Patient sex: M
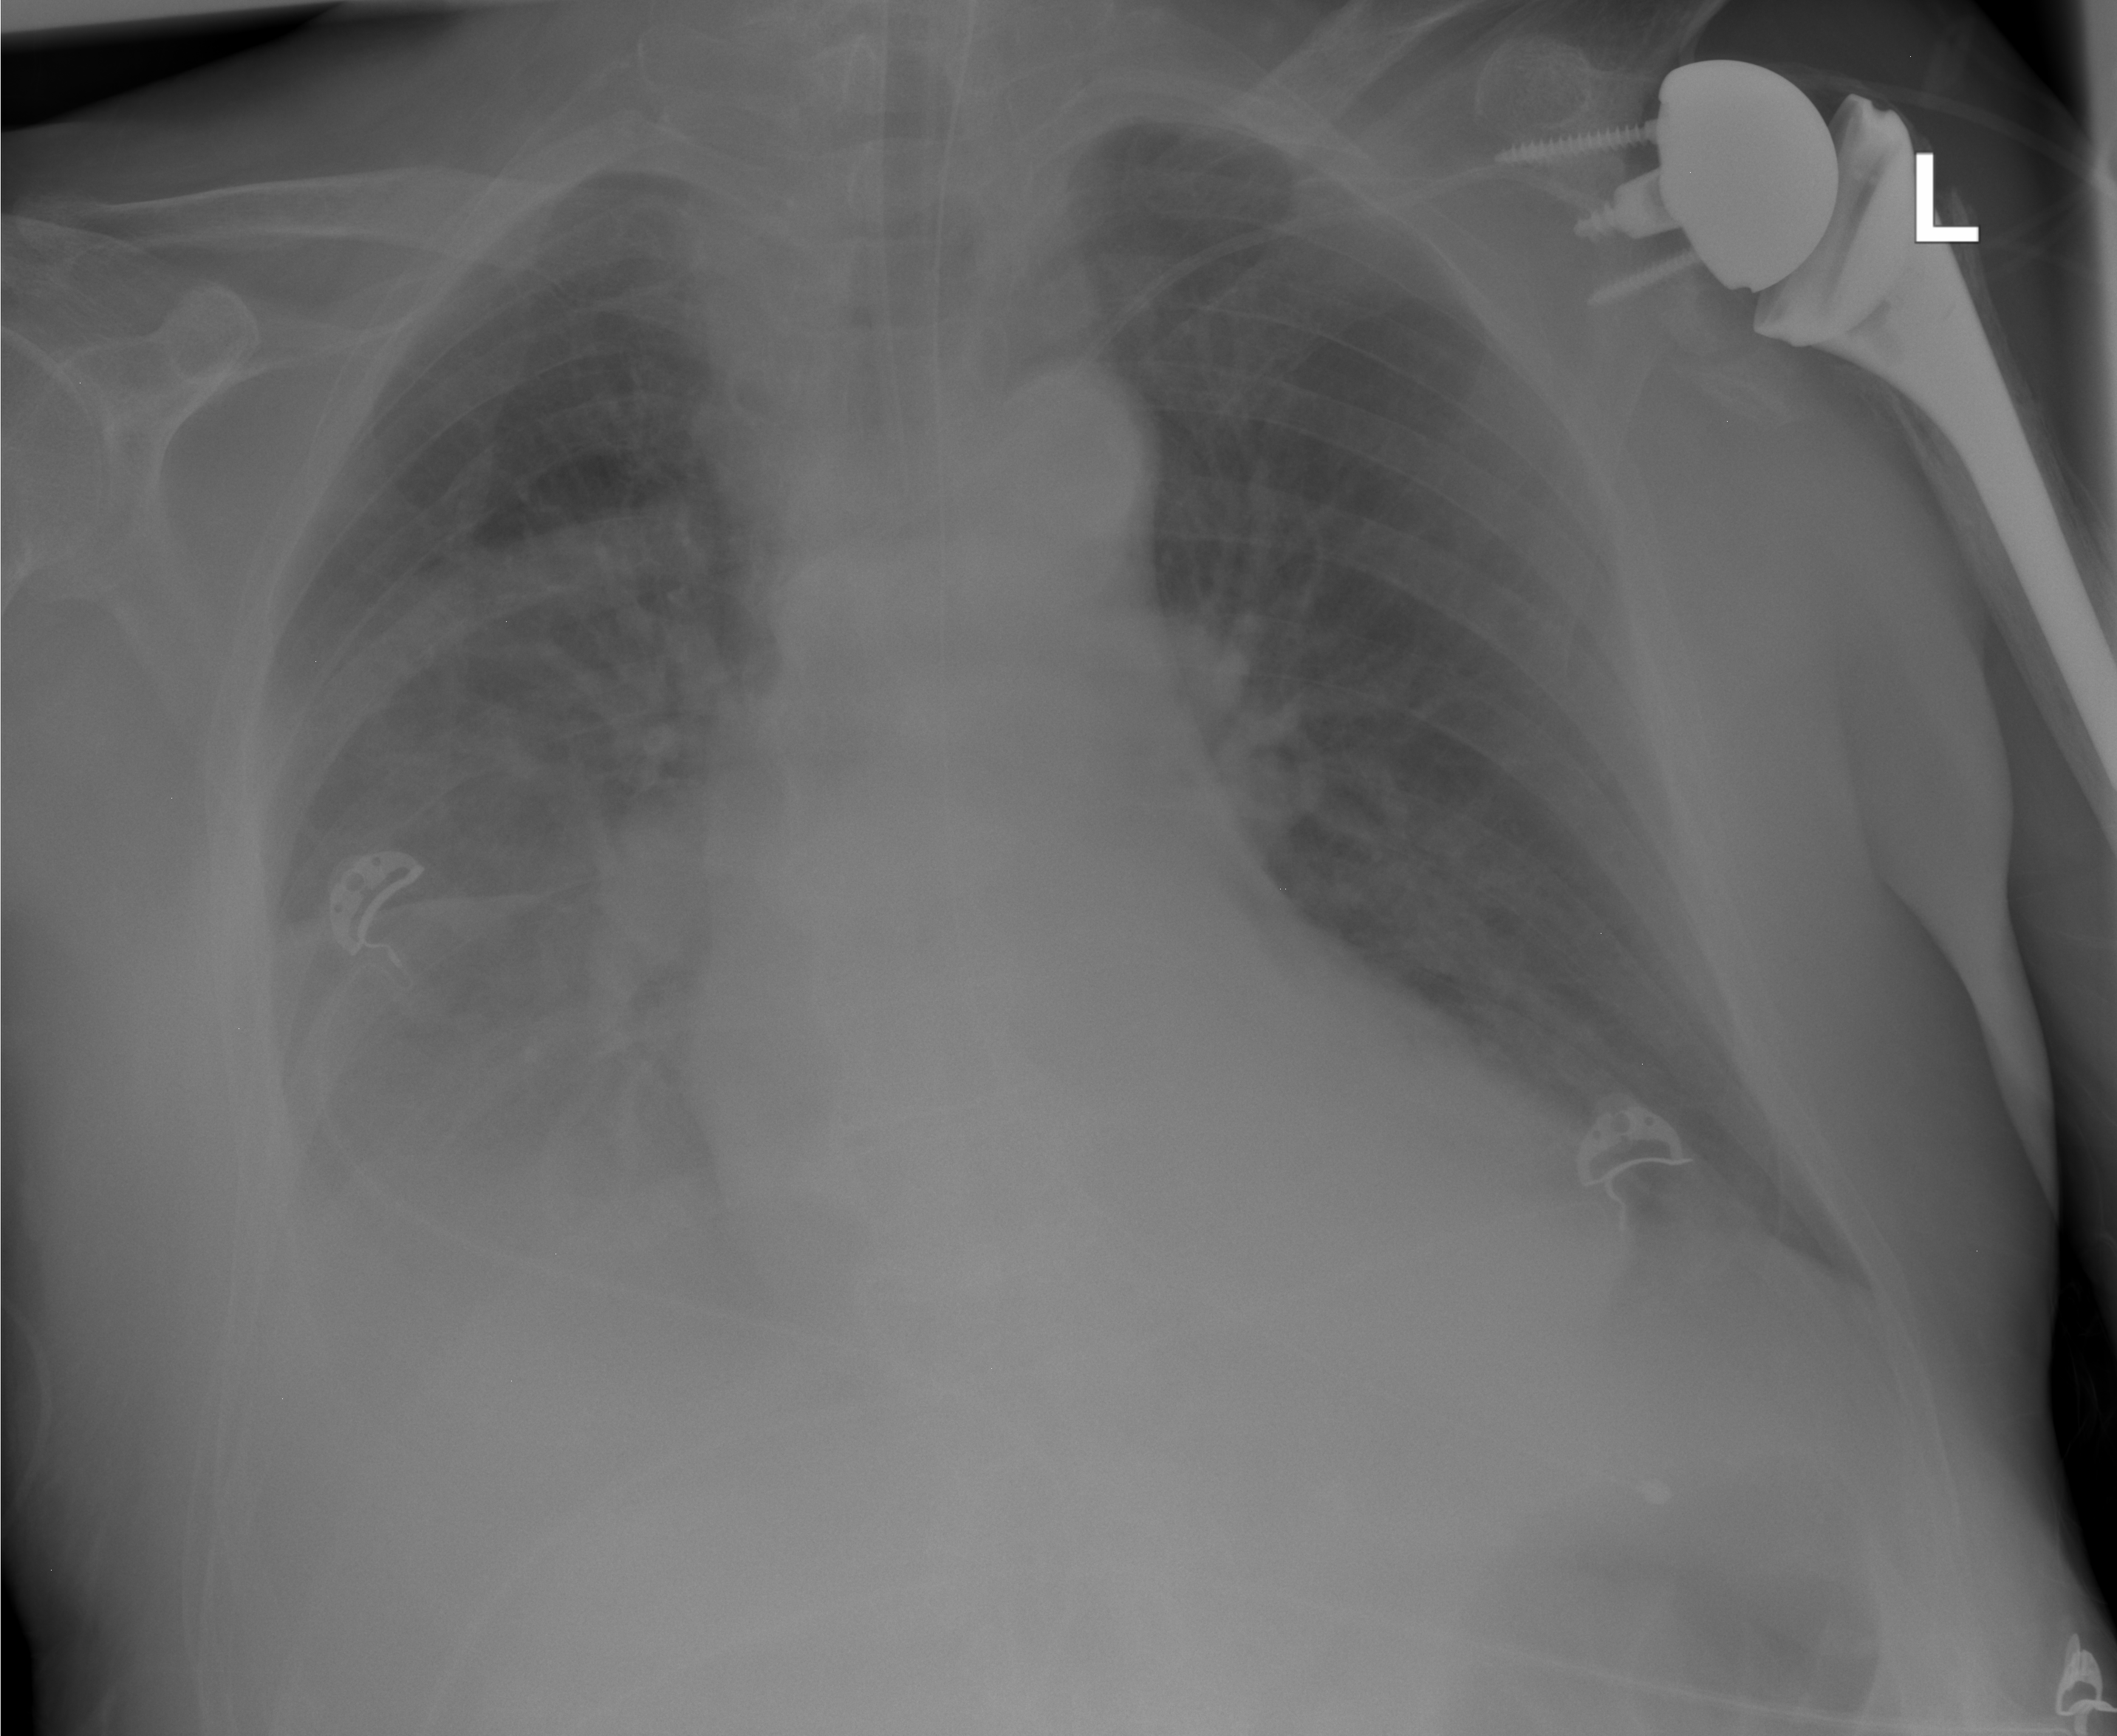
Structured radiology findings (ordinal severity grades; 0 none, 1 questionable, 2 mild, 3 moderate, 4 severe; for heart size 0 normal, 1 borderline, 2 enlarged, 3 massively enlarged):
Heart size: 2
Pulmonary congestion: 3
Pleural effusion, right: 3
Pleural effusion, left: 0
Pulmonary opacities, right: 0
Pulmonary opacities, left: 0
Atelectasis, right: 2
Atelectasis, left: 0